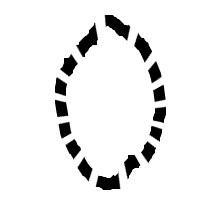
Shape: circle